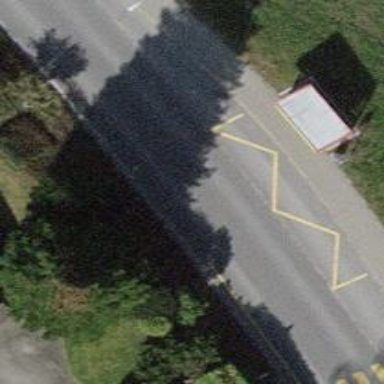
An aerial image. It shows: Bus stop with designated public transport stop position.